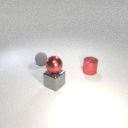
small gray metal cube to the left of small red metal cylinder